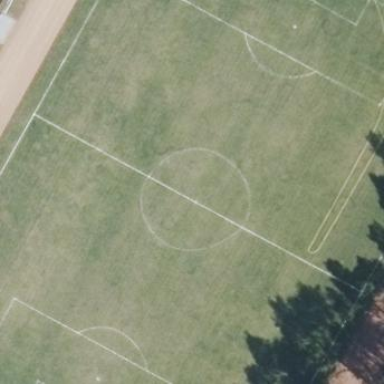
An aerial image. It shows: Soccer pitch for leisure land activities.